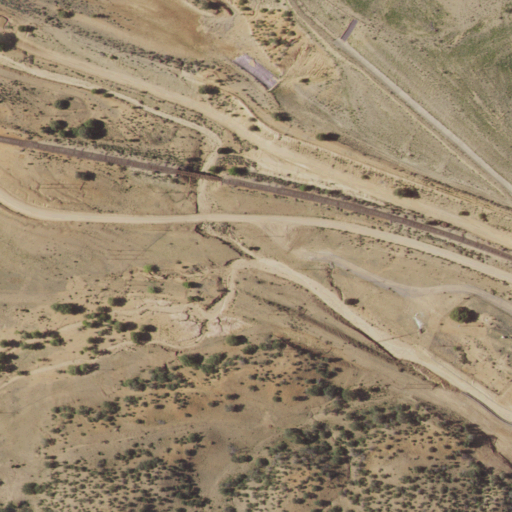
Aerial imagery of valley in New Mexico named Brick Kiln Gulch containing grassland and shrub